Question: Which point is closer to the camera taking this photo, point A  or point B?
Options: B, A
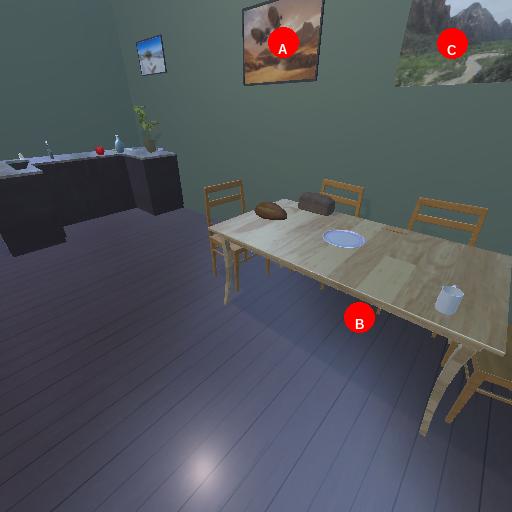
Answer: B